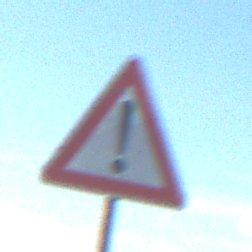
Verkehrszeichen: Gefahrenstelle
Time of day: MorningAfternoon
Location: Outdoor (Nature)
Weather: Clear
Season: Autumn
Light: Natural